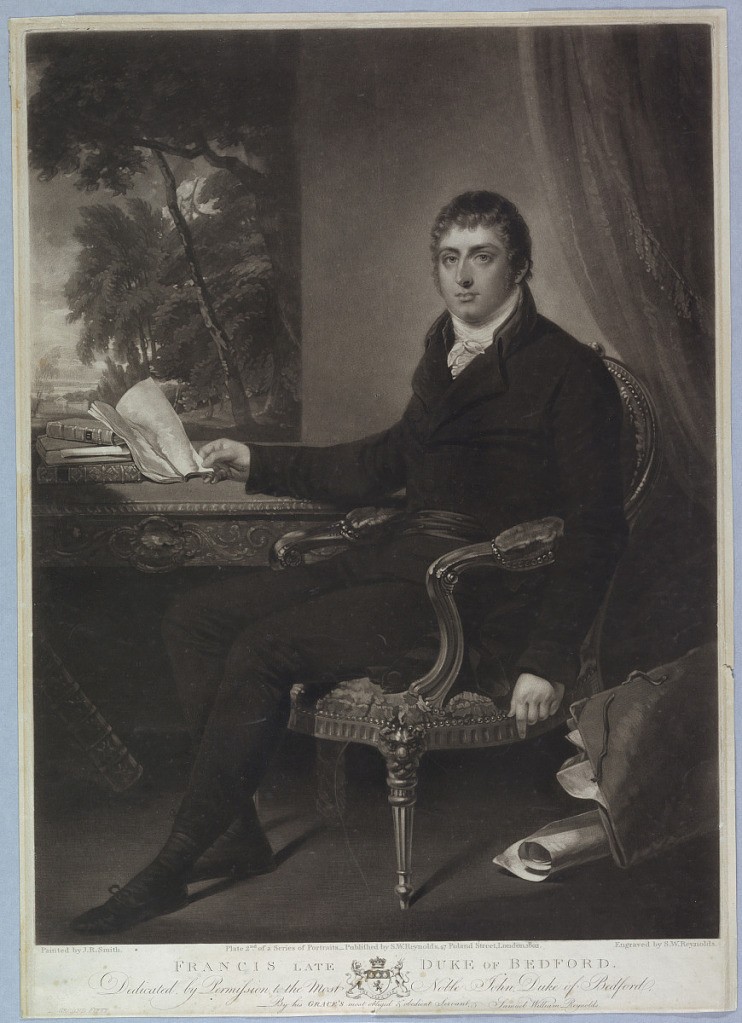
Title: Francis, Duke of Bedford
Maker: Samuel William Reynolds, British, 1773–1835
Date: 1802
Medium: Mezzotint on laid paper
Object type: Print
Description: Seated man facing to the left, his hand holding a booklet on a table, a portfolio on the floor lower right.